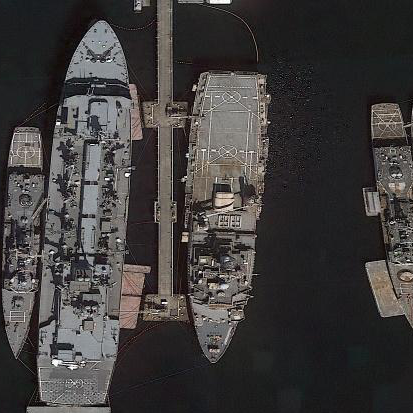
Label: combat